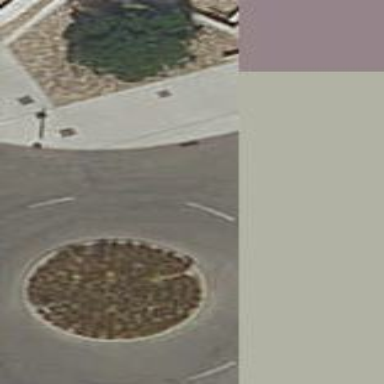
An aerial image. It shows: Service road that forms roundabout.